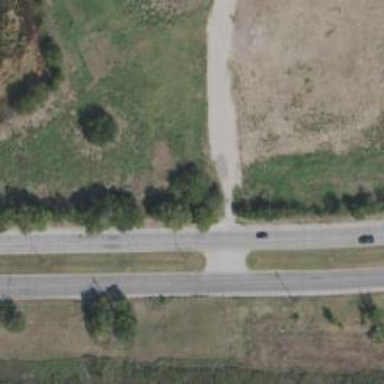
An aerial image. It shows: Secondary link road.